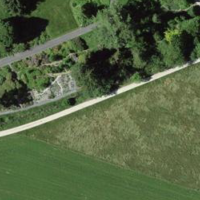
EUNIS habitat code: 52
Species observed at this site:
Lamium galeobdolon